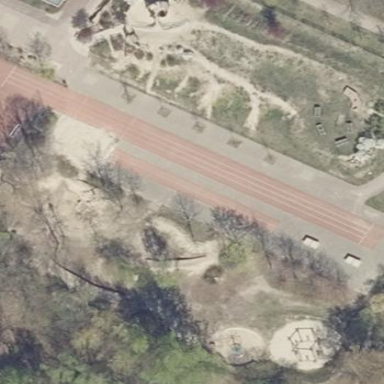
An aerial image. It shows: Athletics field featuring long jump pit.